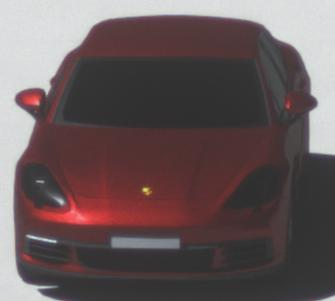
Make: Porsche
Model: Panamera
Detailed model: Panamera (971)
Model produced from: 2016/11
Model produced until: 2018/08
Doors: 5
Color: red
Road condition: dry road
Daytime: midday
Contrast: high contrast